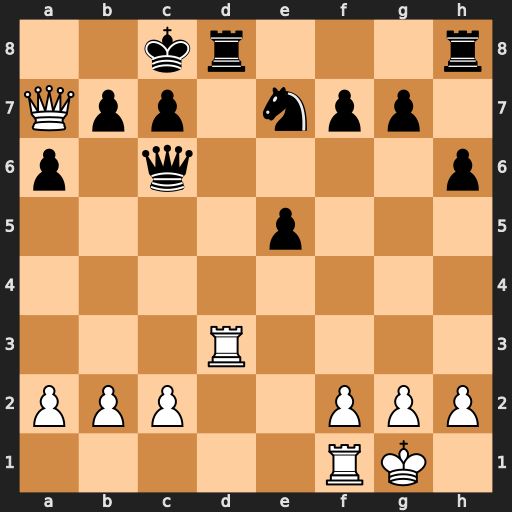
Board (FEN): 2kr3r/Qpp1npp1/p1q4p/4p3/8/3R4/PPP2PPP/5RK1
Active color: w
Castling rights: -
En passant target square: -
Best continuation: Qa8#